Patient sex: M
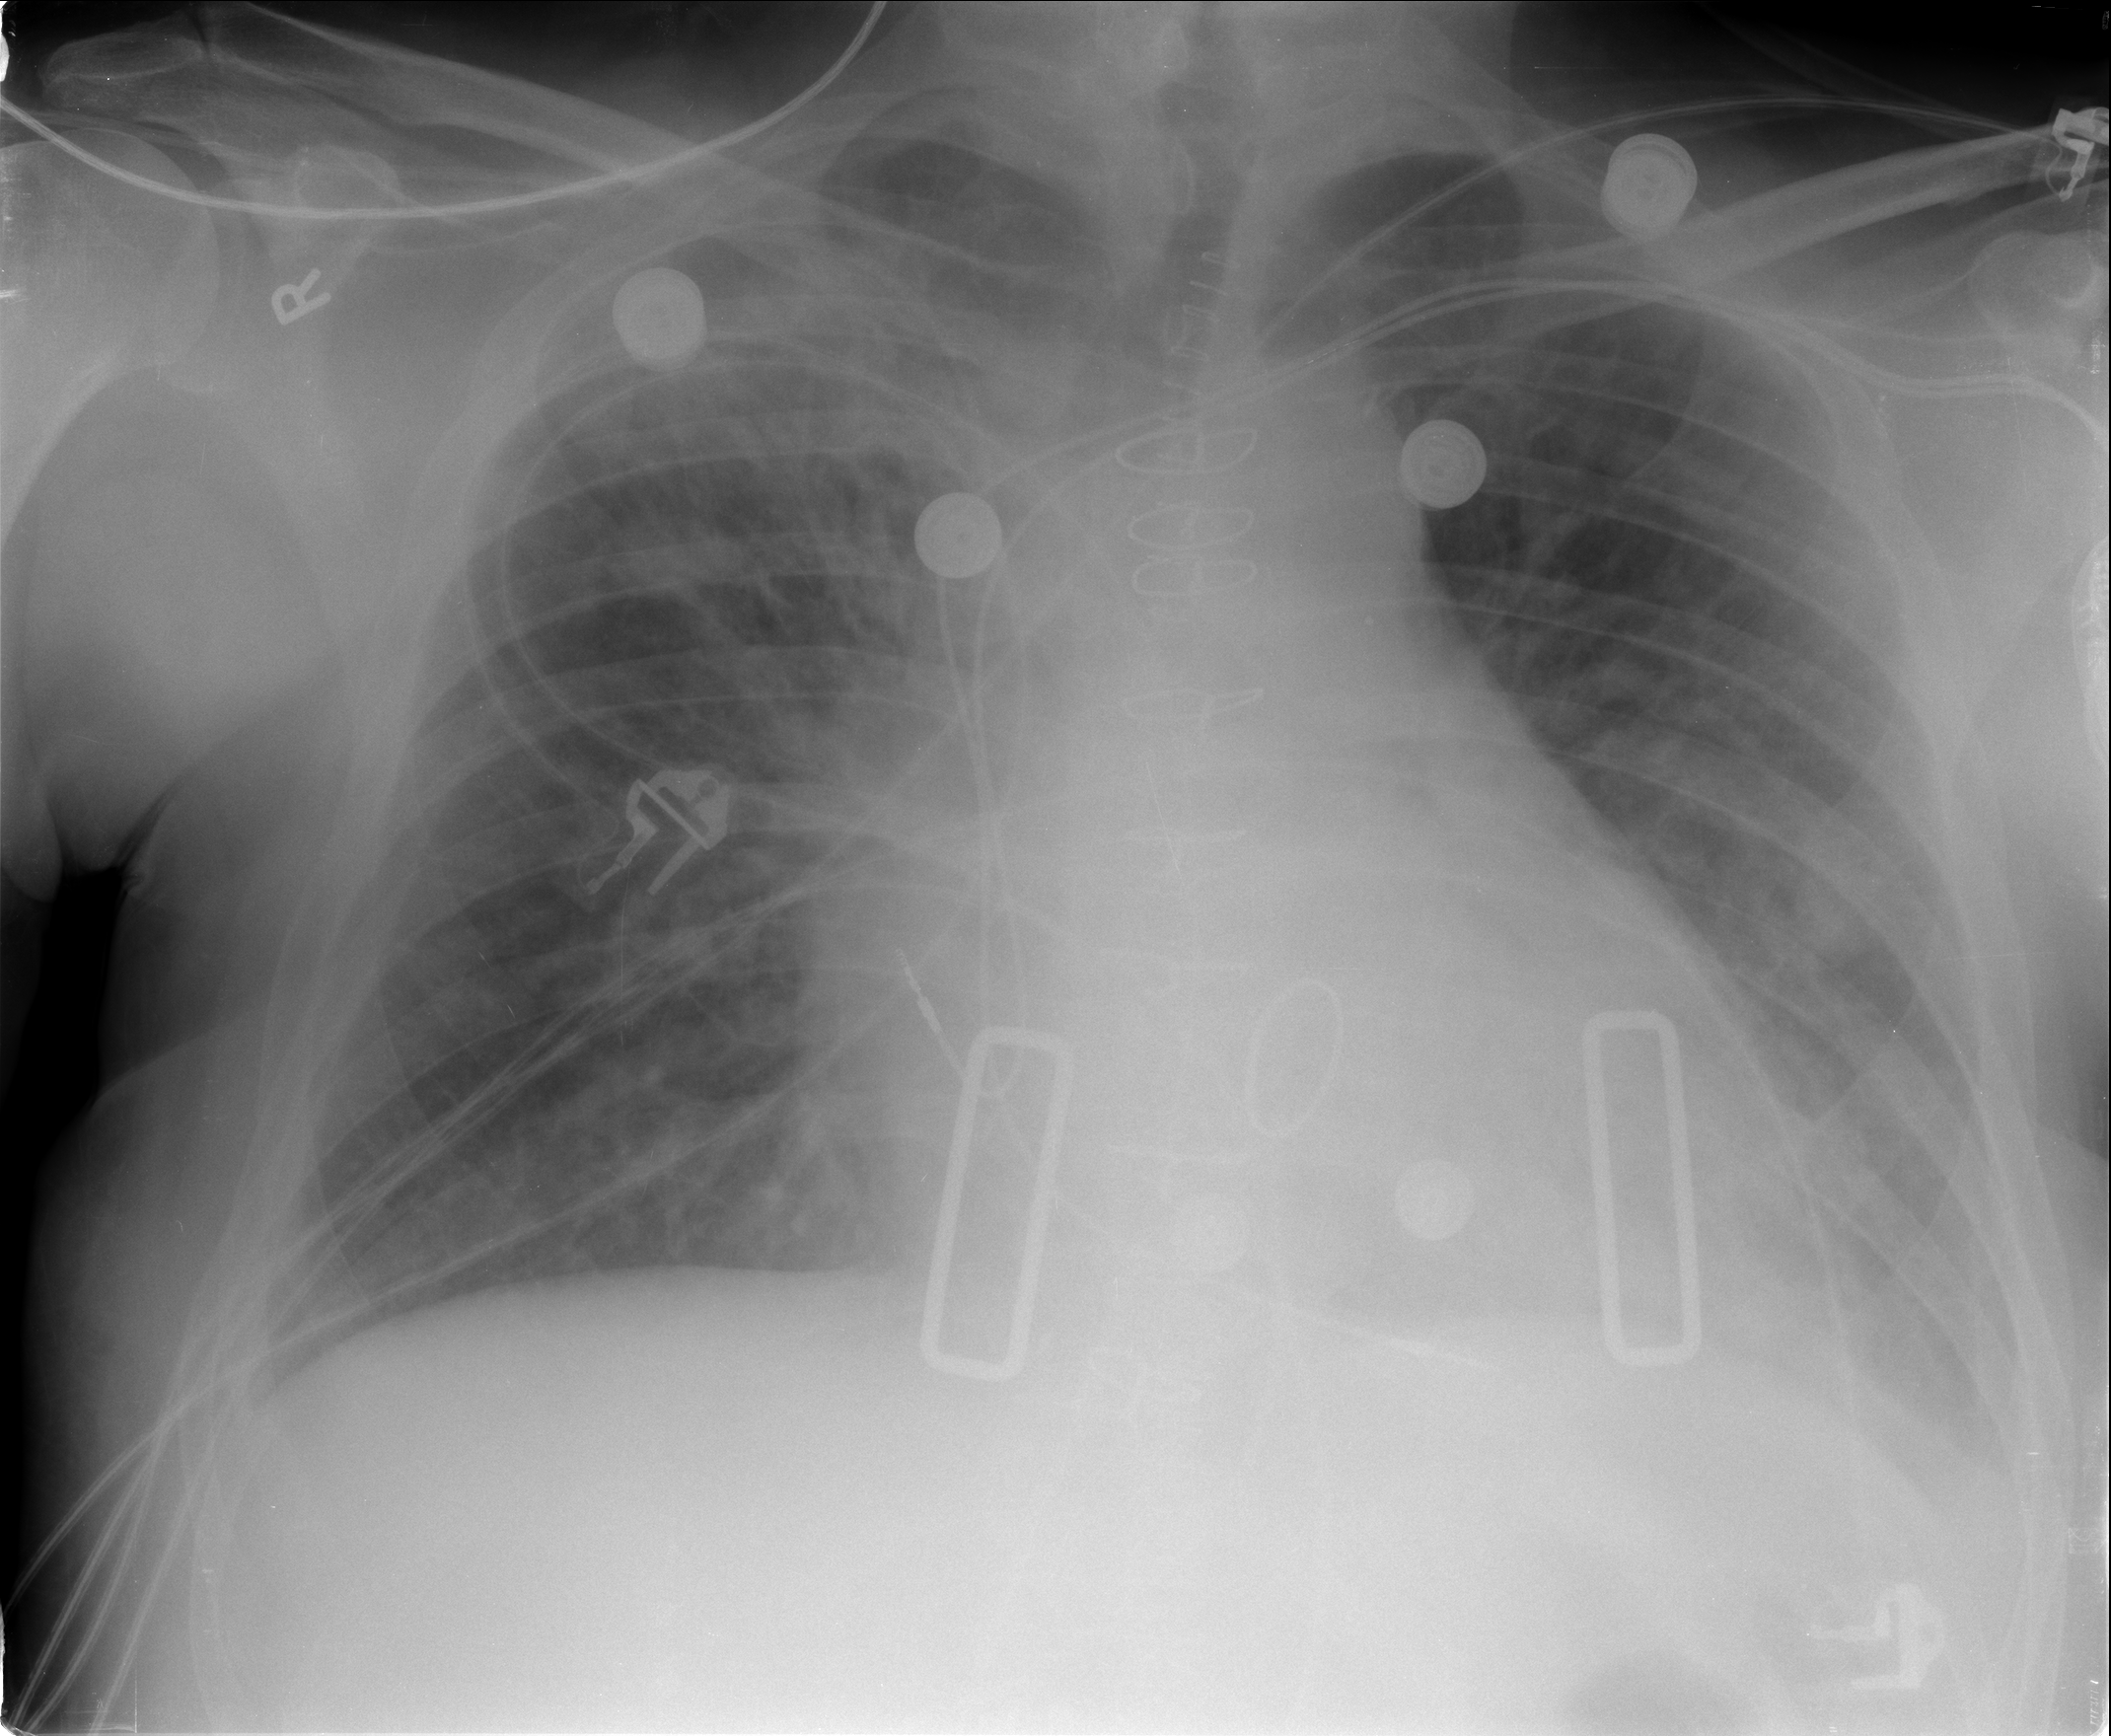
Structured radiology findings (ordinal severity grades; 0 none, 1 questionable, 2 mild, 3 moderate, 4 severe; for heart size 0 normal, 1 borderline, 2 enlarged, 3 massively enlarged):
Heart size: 3
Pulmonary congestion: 3
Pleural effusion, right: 2
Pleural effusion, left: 2
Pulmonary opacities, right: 3
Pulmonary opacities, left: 2
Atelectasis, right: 3
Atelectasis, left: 2